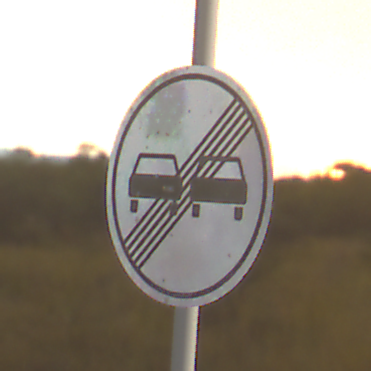
Verkehrszeichen: EndeUeberholverbot
Umgebung: Outdoor, Nature
Tageszeit: Night
Wetter: Clear
Licht: Natural
Jahreszeit: NotSpecified
Kontrast: LowContrast